Field crop: maize
Growth stage: 2
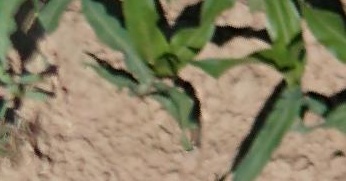
Species: maize